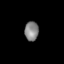
Tissue: skin
Cell type: Epithelial cells
Senescence score: 0.2876
Nuclear area (px): 261
Mean DAPI intensity: 133.146